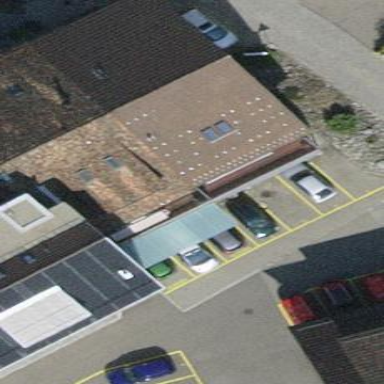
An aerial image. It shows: Terrace building.